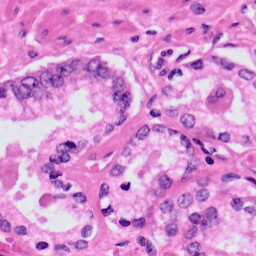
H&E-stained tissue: Prostate